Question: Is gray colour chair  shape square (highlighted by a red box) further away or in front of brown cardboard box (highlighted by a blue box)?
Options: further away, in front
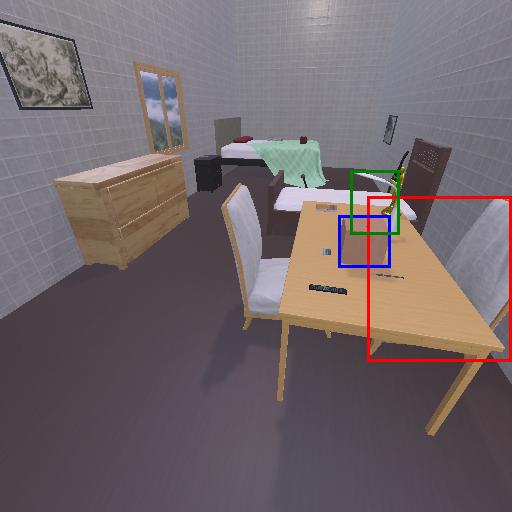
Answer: further away